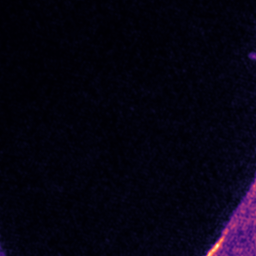
Label: Super-resolution Microtubules image